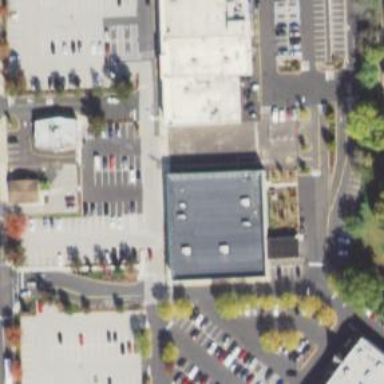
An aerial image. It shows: Building that houses fitness center.